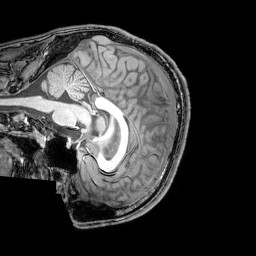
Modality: T1w
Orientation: sagittal
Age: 21
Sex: male
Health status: healthy
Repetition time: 0.081 s
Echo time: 0.037 s